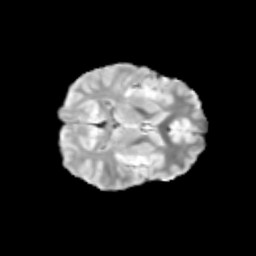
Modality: T2w
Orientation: axial
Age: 13
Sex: female
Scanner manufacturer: siemens
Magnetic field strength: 3 T
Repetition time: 3.8 s
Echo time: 0.07 s